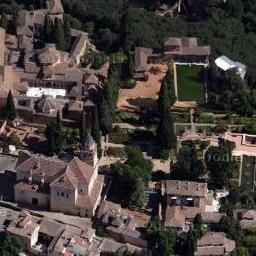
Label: palace